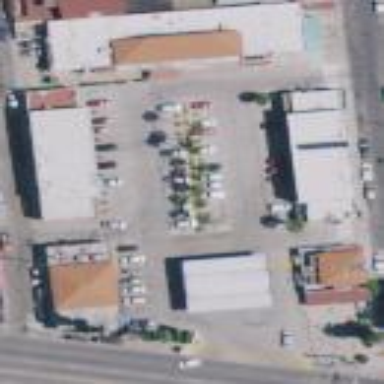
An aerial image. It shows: Commercial area.